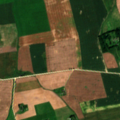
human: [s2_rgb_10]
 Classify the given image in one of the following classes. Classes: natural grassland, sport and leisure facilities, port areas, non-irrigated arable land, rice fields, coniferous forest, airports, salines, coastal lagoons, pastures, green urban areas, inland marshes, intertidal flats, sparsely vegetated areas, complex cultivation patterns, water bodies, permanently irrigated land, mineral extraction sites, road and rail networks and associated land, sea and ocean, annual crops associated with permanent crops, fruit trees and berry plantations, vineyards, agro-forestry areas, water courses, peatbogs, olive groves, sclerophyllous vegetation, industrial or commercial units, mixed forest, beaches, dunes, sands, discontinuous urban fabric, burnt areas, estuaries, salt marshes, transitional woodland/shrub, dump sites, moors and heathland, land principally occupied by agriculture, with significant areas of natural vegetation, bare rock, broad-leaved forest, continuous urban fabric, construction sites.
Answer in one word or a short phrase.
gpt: non-irrigated arable land, pastures, complex cultivation patterns